Field crop: tomato
Growth stage: 1
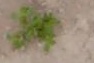
Species: portulaca